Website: macys
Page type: customer-info-address
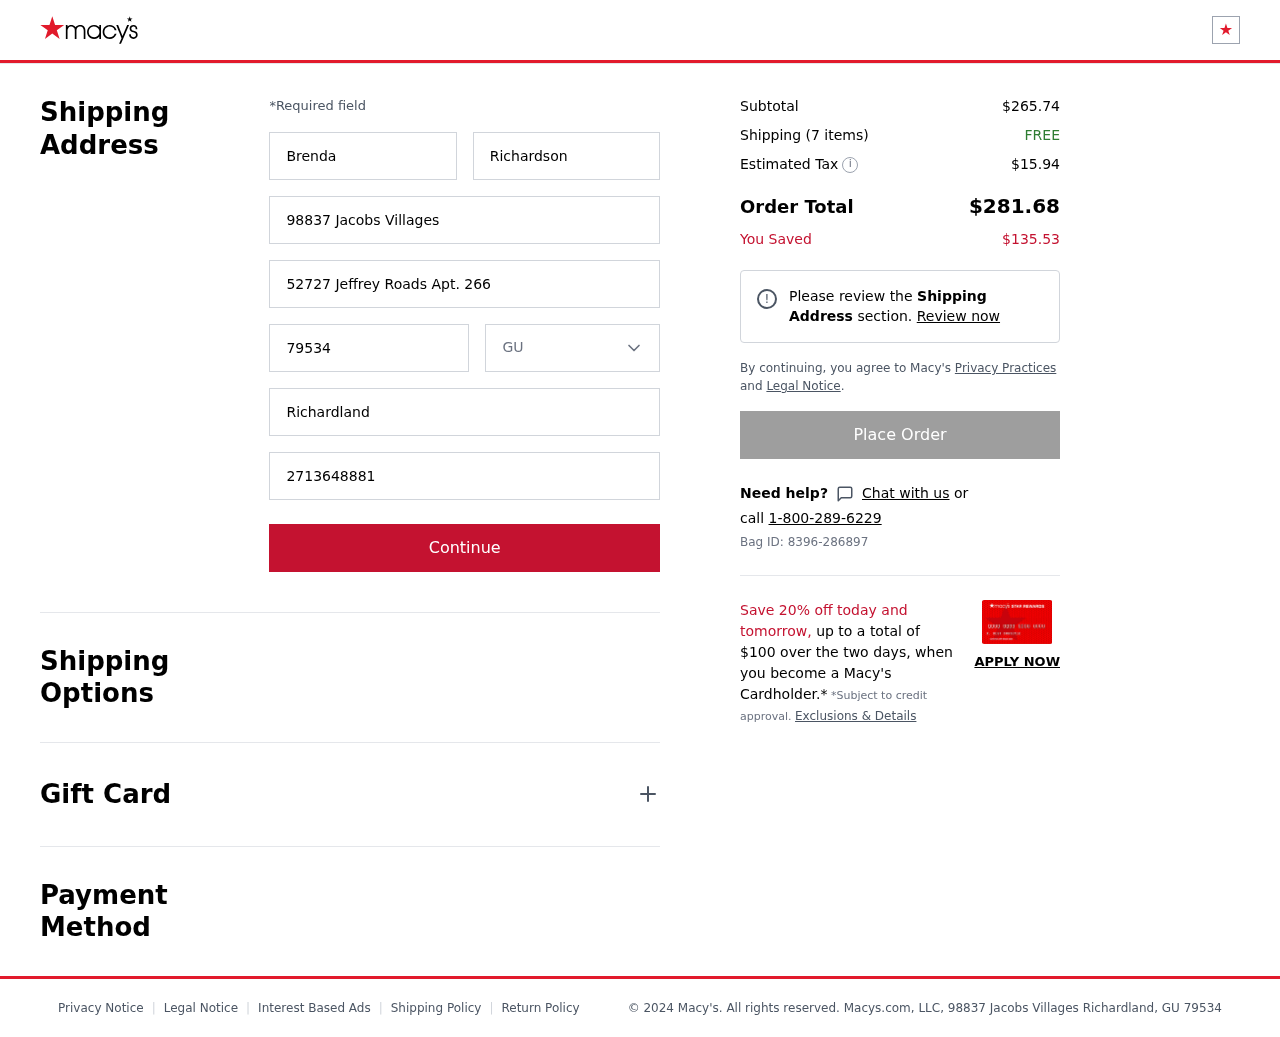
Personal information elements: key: PII_CITY
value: Richardland
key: PII_FIRSTNAME
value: Brenda
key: PII_LASTNAME
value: Richardson
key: PII_PHONE
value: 2713648881
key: PII_POSTCODE
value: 79534
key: PII_STATE
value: GU
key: PII_STREET
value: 98837 Jacobs Villages
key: PII_STREET2
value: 52727 Jeffrey Roads Apt. 266
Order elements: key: ORDER_SUBTOTAL
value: $265.74
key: ORDER_NUM_ITEMS
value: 7
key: ORDER_SHIPPING_COST
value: FREE
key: ORDER_TAX
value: $15.94
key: ORDER_TOTAL
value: $281.68
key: ORDER_SAVINGS
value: $135.53
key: ORDER_BAG_ID
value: Bag ID: 8396-286897